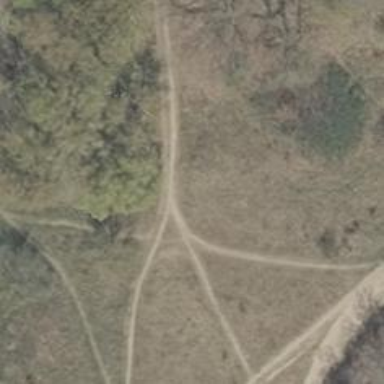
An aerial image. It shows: Dirt path.